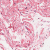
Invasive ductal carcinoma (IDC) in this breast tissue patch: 0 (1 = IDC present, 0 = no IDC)